Длинная диэлектрическая тонкостенная труба радиуса $R$, равномерно заряженная с поверхностной плотностью заряда $\sigma$, закреплена горизонтально в поле тяжести $g$. К верхней точке трубы одним концом прикреплена невесомая, нерастяжимая, непроводящая нить длины $R$, на другом конце нити маленький заряженный шарик массы $m$. Знаки зарядов шарика и трубы совпадают. Шарик сначала удерживают так, что нить не натянута, а затем отпускают.  Рис. 1 Через некоторое время движение прекращается, причем нить принимает форму прямого отрезка, перпендикулярного оси цилиндра.
Какие значения может принимать величина заряда шарика $q$?
Определите величину силы натяжения нити при значениях заряда, полученных в первом пункте, и постройте график этой зависимости $T(q)$ с указанием характерных точек и участков.
Пусть модуль заряда шарика $|q|$, причем $|q|>\displaystyle\frac{2\varepsilon_0mg}{|\sigma|}$. Определите период малых гармонических колебаний шарика, происходящих в плоскости рисунка.
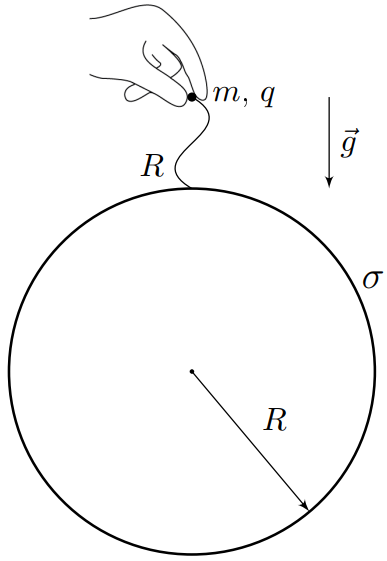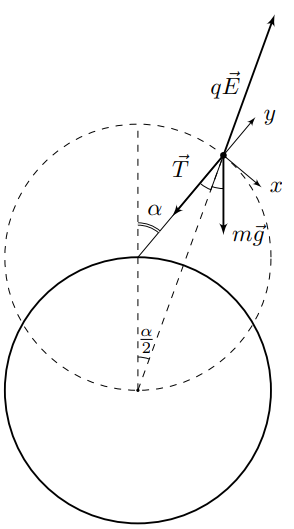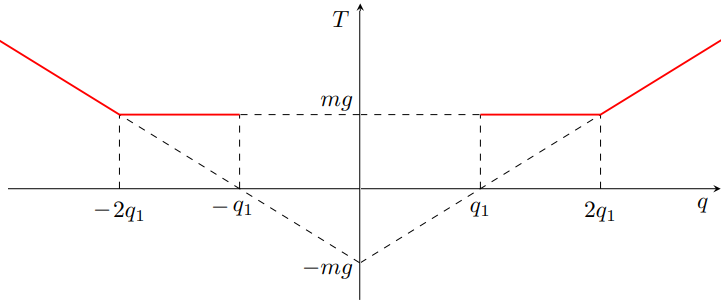
Какие значения может принимать величина заряда шарика $q$?
Решение: Из теоремы Гаусса напряженность электрического поля заряженной цилиндрической поверхности определяется формулой $$E=\cfrac{\sigma R}{\varepsilon_0 r}{,} $$ где $r$ – расстояние от оси трубы. При натянутой прямой нити шарик находится на дуге окружности радиуса $R$ с центром в точке крепления нити. Если нить составляет угол $\alpha$ с вертикалью, расстояние от конца нити до оси цилиндра $r = 2 R \cos \cfrac{\alpha}{2}$. Напряженность электрического поля в точке, где находится шарик, равна $$E=\cfrac{\sigma}{2\varepsilon_0\cos\left(\cfrac{\alpha}{2}\right)}{.} $$ Возможны два типа положений равновесия: либо нить вертикальна, либо нить наклонена под некоторым углом к вертикали. Рассмотрим возможные значения заряда в каждом из этих случаев. Поскольку в начальном состоянии нить не была натянута, шарик должен оказаться в устойчивом положении равновесия. Сколь угодно малые отклонения от неустойчивого положения равновесия приведут к тому, что шарик перейдет в другое положение равновесия. Рассмотрим сначала случай, когда нить расположена вертикально, $\alpha = 0.$ Тогда сила натяжения нити равна $T = qE - mg = \displaystyle\frac{\sigma q}{2 \varepsilon_0} - mg$. Это положение равновесия возможно, если $T > 0$, то есть $$ \sigma q > 2 \varepsilon_0 mg. $$ Исследуем его устойчивость. Пусть нить отклонится от вертикали на малый угол $\varphi$. Проекция силы на ось $x$, которая перпендикулярна текущему направлению нити, равна $$ F_x = mg \sin \varphi - qE \sin \frac{\varphi}{2} \approx \left(mg- \frac{q\sigma}{4 \varepsilon_0} \right) \varphi. $$ Положение равновесия будет устойчивым, если при отклонении нити на малый угол возникающая сила будет стремиться вернуть ее назад, то есть при $\varphi >0$ должно быть $F_x < 0$, а значит условие устойчивости $$ \sigma q > 4 \varepsilon_0 mg, $$ и при вертикальной нити возможны только такие значения заряда.  В этом случае проекция силы на ось $x$: $$ F_x = mg \sin \alpha - qE \sin \frac{\alpha}{2} = mg \sin \alpha - \frac{q \sigma}{2 \varepsilon_0} \tan \frac{\alpha}{2}. $$ В положении равновесия эта сила равна нулю, откуда можно получить прежнее выражение для $\sigma q$. Вблизи положения равновесия, когда угол отклонения нити от вертикали равен $\alpha + \varphi$ ($\varphi \ll 1$), сила имеет вид $$F_x=-\left(\cfrac{q\sigma}{2\varepsilon_0}\cdot{\tan\left(\cfrac{\alpha}{2}\right)}-mg\sin\alpha\right)'\varphi= $$ $=-\left(\cfrac{q\sigma}{4\varepsilon_0 \cos^2\left(\cfrac{\alpha}{2}\right)}-mg\cos\alpha\right)\varphi=-mg(1-\cos\alpha)\varphi{,}$ поскольку $q\sigma=4\varepsilon_0mg\cos^2\left(\cfrac{\alpha}{2}\right)$. Коэффициент перед угловым отклонением отрицателен, поэтому положение равновесия устойчиво. Модуль заряда шарика уменьшается с возрастанием угла $\alpha$. Максимальное значение угла $\alpha$, соответствующее условию задачи: $\alpha_{max}=90^{\circ}$, достигается при наименьшей величине модуля заряда шарика $|q_1|=\displaystyle\cfrac{2\varepsilon_0mg}{|\sigma|}$ . В этом случае векторы сил образуют равнобедренный прямоугольный треугольник. Это значение заряда меньше значения, при котором вертикальное положение равновесия становится устойчивым. Поэтому минимальному значению заряда отвечает горизонтальное положение нити. Таким образом, при $q_1 \le |q| < 2 q_1$ есть устойчивое положение равновесия с нитью, расположенной под некоторым углом к вертикали, а при $|q| \ge 2 q_1$ устойчиво вертикальное положение нити. Окончательно ответ на первый вопрос:
Ответ: $$|q|\geq{\cfrac{2\varepsilon_0mg}{|\sigma|}}{.} $$

Определите величину силы натяжения нити при значениях заряда, полученных в первом пункте, и постройте график этой зависимости $T(q)$ с указанием характерных точек и участков.
Решение: Будем плавно увеличивать модуль заряда от $q_1$. При достаточно малых значениях заряда устойчивым будет наклонное положение нити, а угол $\alpha$ будет уменьшаться с увеличением заряда. При этом сила натяжения нити постоянна и равна $m g$. Когда модуль заряда достигнет значения $q_2 = 2 q_1$, нить расположится вертикально. Если продолжить увеличивать модуль заряда от $q_2$, то вертикальное положение нити будет сохраняться и сила натяжения нити будет линейно расти с зарядом: $$T=\cfrac{q\sigma}{2\varepsilon_0}-mg. $$ Строим график, состоящий из горизонтального прямого отрезка и наклонного луча. Учитывая, что знак заряда может быть как положительным, так и отрицательным, часть графика, расположенная в первом квадранте соответствует случаю $\sigma > 0$, а расположенная во втором - $\sigma < 0$.

Пусть модуль заряда шарика $|q|$, причем $|q|>\displaystyle\frac{2\varepsilon_0mg}{|\sigma|}$. Определите период малых гармонических колебаний шарика, происходящих в плоскости рисунка.
Решение: При $\cfrac{q\sigma}{\varepsilon_0mg}\geq{4}$ устойчиво положение равновесия $\alpha = 0^\circ$, а при $2<\cfrac{q\sigma}{\varepsilon_0mg}<{4}$ устойчиво равновесие с $\alpha_2=\arccos{\left(\cfrac{q\sigma}{2\varepsilon_0mg}-1\right)}$. Для случая $\alpha_1=0^{\circ}$ при отклонении шарика на малый угол $\varphi$ от положения равновесия возникает возвращающая сила, проекция которой на ось $x$, перпендикулярную нити равна: $$F_x=-\left(\cfrac{q\sigma}{4\varepsilon_0}-mg\right)\sin\varphi{.} $$ Проекция ускорения шарика $a_x=R\ddot{\varphi}$. С учетом малости $\varphi$ получаем уравнение гармонических колебаний: $$mR\ddot{\varphi}=-\left(\cfrac{q\sigma}{4\varepsilon_0}-mg\right)\varphi{.} $$ Циклическая частота в этом случае $$\omega^2_1=\cfrac{q\sigma}{4mR\varepsilon_0}-\cfrac{g}{R}{.} $$ Рассмотрим гармонические колебания для второго положения устойчивого равновесия. В этом случае возвращающая сила $$F_x=-mg(1-\cos\alpha)\varphi{,} $$ Подставляя $\cos\alpha=2\cos^2\left(\cfrac{\alpha}{2}\right)-1$ в уравнение $ma_x=F_x$, получим: $$mR\ddot{\varphi}=-2\left(mg-\cfrac{q\sigma}{4\epsilon_0}\right)\varphi{.} $$ Окончательно для циклической частоты: $$\omega^2_2=\cfrac{2g}{R}-\cfrac{q\sigma}{2\varepsilon_0 m R}{.} $$ Ответ для периодов колебаний: $$\large{\textbf{Альтернативное решение}} $$ Поскольку потенциал поля цилиндра $\varphi=-\cfrac{\sigma R}{\varepsilon_0}\ln\left(\cfrac{r}{R}\right)$ - потенциальная энергия заряда равна: $$W_p=-\cfrac{q\sigma R}{\varepsilon_0}\ln\left(\cfrac{r}{R}\right)+mgR\cos\alpha=mgR\left(\cos\alpha-\cfrac{q\sigma}{mg\varepsilon_0}\ln\left(2\cos\left(\cfrac{\alpha}{2}\right)\right)\right) $$ Положения равновесия определяются из условия $U'=0$ (производная по углу здесь и далее обозначается штрихом), т.е $$U'=mgR\tan\left(\cfrac{\alpha}{2}\right)\left(\cfrac{\sigma q}{2mg\varepsilon_0}-2\cos^2\left(\cfrac{\alpha}{2}\right)\right)\Rightarrow{\alpha_1=0^{\circ}\quad\alpha_2=\arccos\left(\cfrac{q\sigma}{2mg\varepsilon_0}-1\right)} $$ Для второй производной имеем: $$U^{''}=mgR\left(\cfrac{q\sigma}{2mg\varepsilon_0(1+\cos\alpha)}-\cos\alpha\right) $$ Последняя доказывает, что положение равновесия $1$ устойчиво $\left(U^{''}>0\right)$ при $q>\cfrac{4\varepsilon_0mg}{\sigma}$, а положение равновесия $2$ с ненулевым $\alpha$ существует при $\cfrac{2\varepsilon_0mg}{\sigma}\leq{q}<\cfrac{4\varepsilon_0mg}{\sigma}$. Из закона сохранения энергии имеем: $$\cfrac{mR^2\dot{\varphi}^2}{2}+\cfrac{U^{''}\varphi^2}{2}=E $$ откуда найдём: $$\omega^2=\cfrac{U^{''}}{mR^2} $$ Тогда циклические частоты принимают следующие значения: $$\omega^2_1=\cfrac{q\sigma}{4\varepsilon_0mR}-\cfrac{g}{R}\quad\text{и}\quad\omega^2_2=\cfrac{2g}{R}-\cfrac{q\sigma}{2\varepsilon_0mR} $$ Случай $q=\cfrac{4\varepsilon_0mg}{\sigma}$ является критическим. Для $\alpha\ll{1}$ имеем: $$W_p\approx{mgR\left(1-\ln(2)+\cfrac{\alpha^4}{16}+o\left(\alpha^6\right)\right)} $$ В критическом случае равновесие является устойчивым, однако колебания являются ангармоническими!
Ответ: $$T=\begin{cases} {T_1=2\pi\sqrt{\cfrac{4mR\varepsilon_0}{q\sigma-4mg\varepsilon_0}}}\quad\text{при}\quad|q|>\cfrac{4\varepsilon_0mg}{|\sigma|}\\ T_2=2\pi\sqrt{\cfrac{2mR\varepsilon_0}{4mg\varepsilon_0-q\sigma}}\quad\text{при}\quad\cfrac{2\varepsilon_0mg}{|\sigma|}\leq{|q|}<\cfrac{4\varepsilon_0mg}{|\sigma|} \end{cases} $$  $$\large{\textbf{Альтернативное решение}} $$ Поскольку потенциал поля цилиндра $\varphi=-\cfrac{\sigma R}{\varepsilon_0}\ln\left(\cfrac{r}{R}\right)$ - потенциальная энергия заряда равна: $$W_p=-\cfrac{q\sigma R}{\varepsilon_0}\ln\left(\cfrac{r}{R}\right)+mgR\cos\alpha=mgR\left(\cos\alpha-\cfrac{q\sigma}{mg\varepsilon_0}\ln\left(2\cos\left(\cfrac{\alpha}{2}\right)\right)\right) $$ Положения равновесия определяются из условия $U'=0$ (производная по углу здесь и далее обозначается штрихом), т.е $$U'=mgR\tan\left(\cfrac{\alpha}{2}\right)\left(\cfrac{\sigma q}{2mg\varepsilon_0}-2\cos^2\left(\cfrac{\alpha}{2}\right)\right)\Rightarrow{\alpha_1=0^{\circ}\quad\alpha_2=\arccos\left(\cfrac{q\sigma}{2mg\varepsilon_0}-1\right)} $$ Для второй производной имеем: $$U^{''}=mgR\left(\cfrac{q\sigma}{2mg\varepsilon_0(1+\cos\alpha)}-\cos\alpha\right) $$ Последняя доказывает, что положение равновесия $1$ устойчиво $\left(U^{''}>0\right)$ при $q>\cfrac{4\varepsilon_0mg}{\sigma}$, а положение равновесия $2$ с ненулевым $\alpha$ существует при $\cfrac{2\varepsilon_0mg}{\sigma}\leq{q}<\cfrac{4\varepsilon_0mg}{\sigma}$. Из закона сохранения энергии имеем: $$\cfrac{mR^2\dot{\varphi}^2}{2}+\cfrac{U^{''}\varphi^2}{2}=E $$ откуда найдём: $$\omega^2=\cfrac{U^{''}}{mR^2} $$ Тогда циклические частоты принимают следующие значения: $$\omega^2_1=\cfrac{q\sigma}{4\varepsilon_0mR}-\cfrac{g}{R}\quad\text{и}\quad\omega^2_2=\cfrac{2g}{R}-\cfrac{q\sigma}{2\varepsilon_0mR} $$ Случай $q=\cfrac{4\varepsilon_0mg}{\sigma}$ является критическим. Для $\alpha\ll{1}$ имеем: $$W_p\approx{mgR\left(1-\ln(2)+\cfrac{\alpha^4}{16}+o\left(\alpha^6\right)\right)} $$ В критическом случае равновесие является устойчивым, однако колебания являются ангармоническими!
Ответ: $$T=\begin{cases} {T_1=2\pi\sqrt{\cfrac{4mR\varepsilon_0}{q\sigma-4mg\varepsilon_0}}}\quad\text{при}\quad|q|>\cfrac{4\varepsilon_0mg}{|\sigma|}\\ T_2=2\pi\sqrt{\cfrac{2mR\varepsilon_0}{4mg\varepsilon_0-q\sigma}}\quad\text{при}\quad\cfrac{2\varepsilon_0mg}{|\sigma|}\leq{|q|}<\cfrac{4\varepsilon_0mg}{|\sigma|}\\ \text{Ангармонические колебания при}\quad|q|=\cfrac{4\varepsilon_0mg}{|\sigma|} \end{cases} $$
Темы:
T, Механика, Электростатика, Электромагнетизм, Колебания, Всероссийские